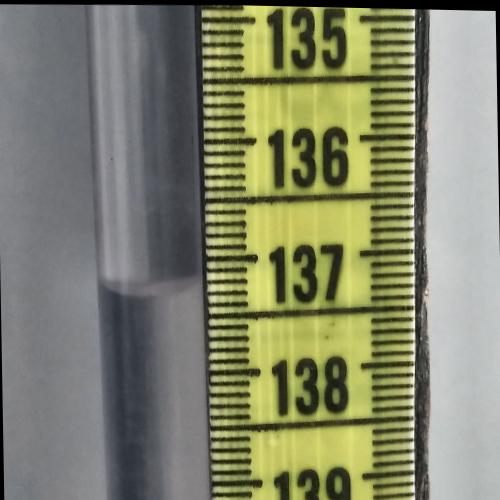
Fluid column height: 137.2 cm